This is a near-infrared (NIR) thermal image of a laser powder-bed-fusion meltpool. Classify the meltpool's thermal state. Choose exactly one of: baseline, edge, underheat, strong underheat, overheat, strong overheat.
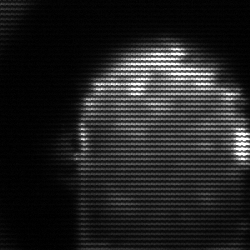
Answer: baseline